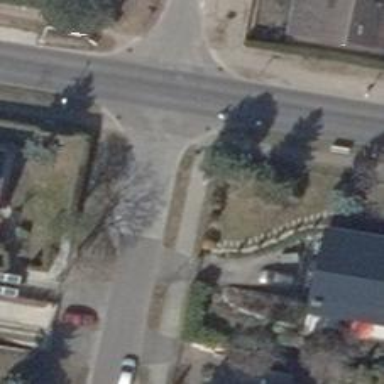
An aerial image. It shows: Residential road with asphalt surface. There is sidewalk on the left side.